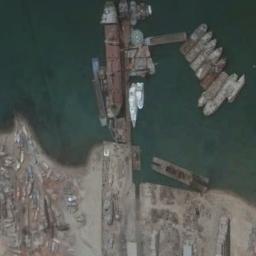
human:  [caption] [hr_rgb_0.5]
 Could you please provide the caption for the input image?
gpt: There are many boats docked at the dock and there are buildings on the dock .

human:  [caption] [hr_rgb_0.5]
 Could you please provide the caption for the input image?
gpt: There are many ships in the green water on the shore .

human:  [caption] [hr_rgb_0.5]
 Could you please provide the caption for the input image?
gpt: Some ships of different sizes are docked at the cargo terminal and the water is dark green .

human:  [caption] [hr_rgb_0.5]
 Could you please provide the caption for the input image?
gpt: There are many buildings of different shapes beside the ships .

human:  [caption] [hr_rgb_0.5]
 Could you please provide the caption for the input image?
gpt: There are some ships at the harbor .